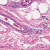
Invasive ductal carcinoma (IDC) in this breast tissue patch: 0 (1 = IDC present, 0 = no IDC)